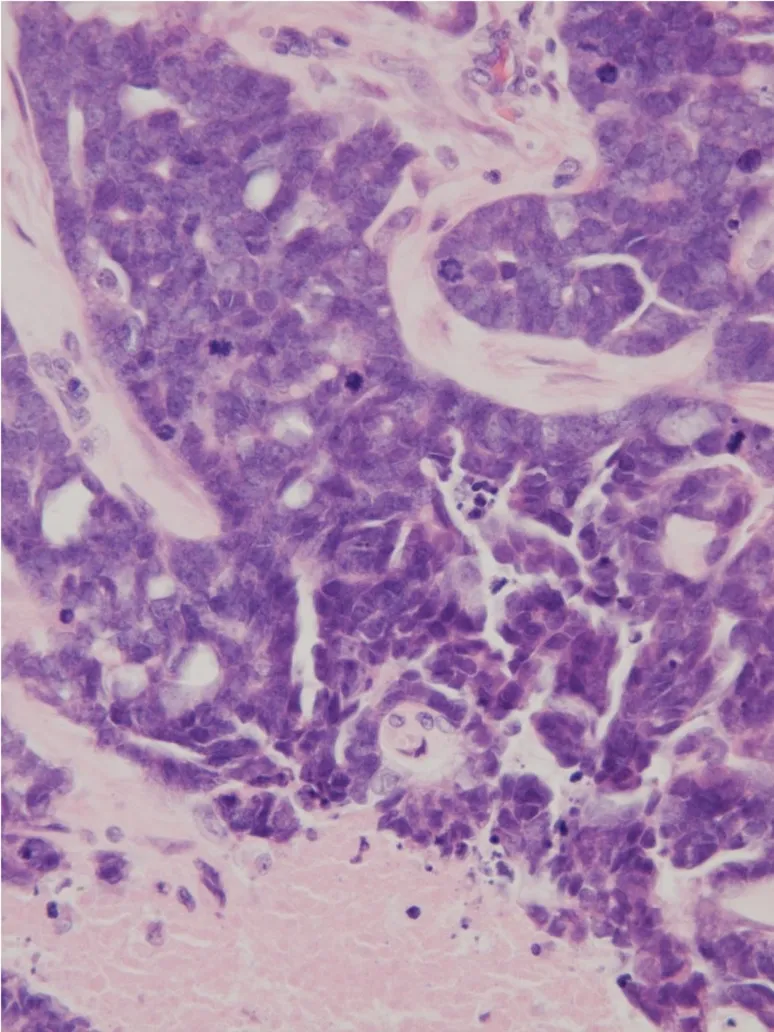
Node histology (x250) demonstrating necrotic tissue, an abundance of mitotic figures, and the impression of glandular architecture (H&E).
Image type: pathology (h&e)